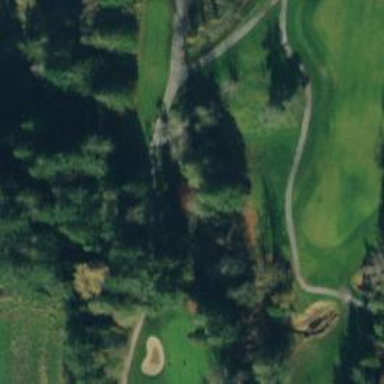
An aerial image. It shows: Path for both road and golf.